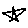
Label: star